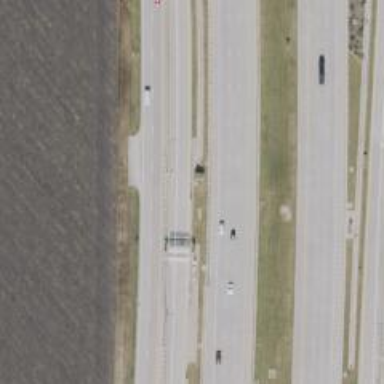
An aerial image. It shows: Toll gantry on the road.